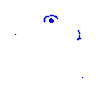
Particle: electron